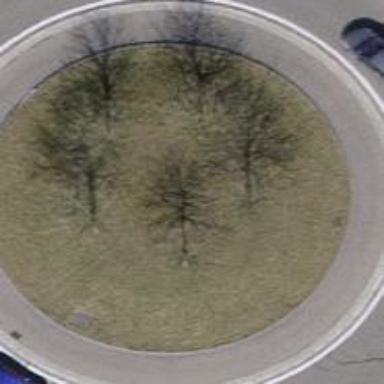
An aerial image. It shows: Secondary road with asphalt surface leading to roundabout.